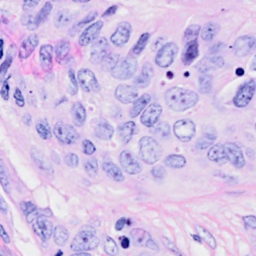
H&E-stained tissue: Breast